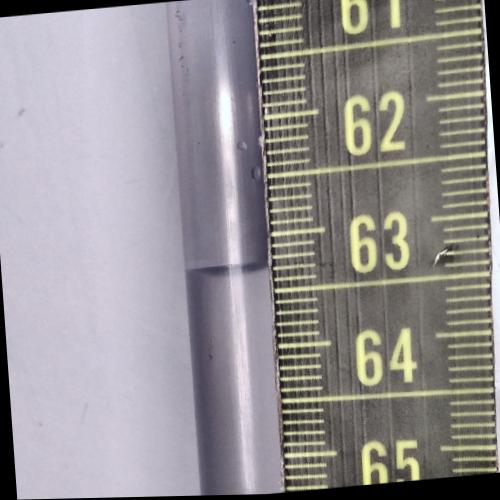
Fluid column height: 63.3 cm